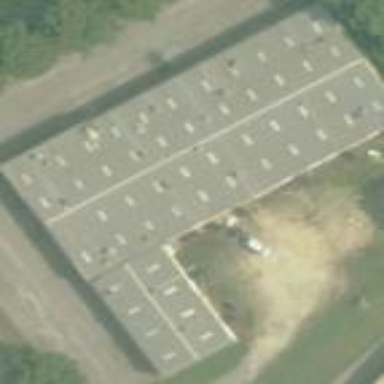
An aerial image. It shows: Commercial building.